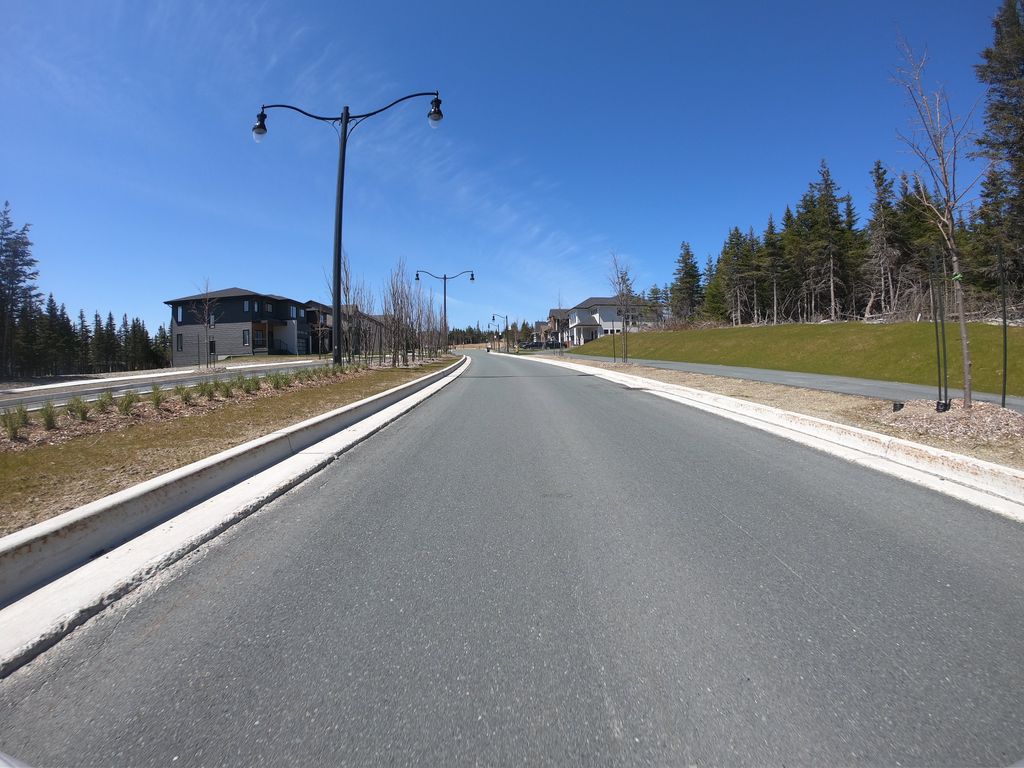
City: st_johns